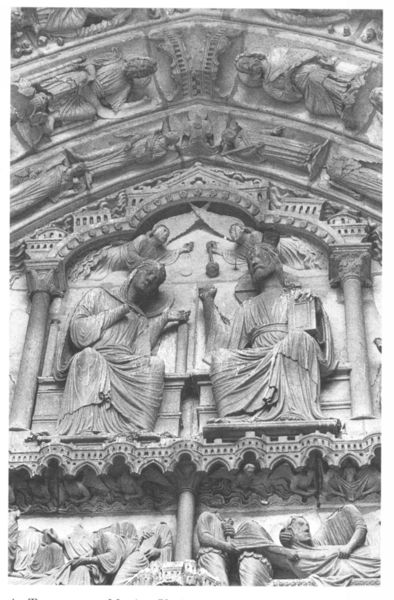
Titel: Maria-Triumph-Portal
Standort: Chartres, Notre-Dame (EU - F)
Schlagwörter: flügel, mann, weiß, sitzen, blumen, frau, grau, kleid, schwarz, säule, säulen, tuch, gespräch, bart, bibel, falten, stein, instrument, kirche, figur, gewand, sitzend, paar, engel, relief, bogen, figuren, könig, thron, detail, ornamente, stuck, faltenwurf, foto, bögen, buch, schwarzweiß, portal, skulpturen, sandstein, spitzbogen, jesus, toga, weihrauch, könige, heilige, jünger, putten, maria, korinthisch, jerusalem, tunika, kopflos, zepter, bauplastik, tympanon, romanisch, pflegen, mari, steinbildhauerei, vierzeirung, spitzboggen, kirche religion gott jesus maria stein monument